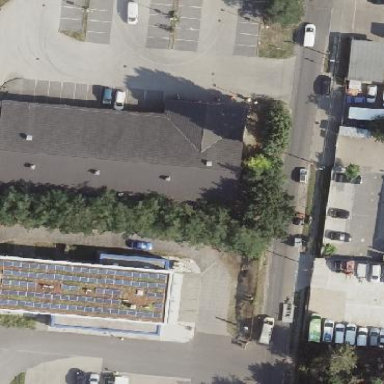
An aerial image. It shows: Retail building.